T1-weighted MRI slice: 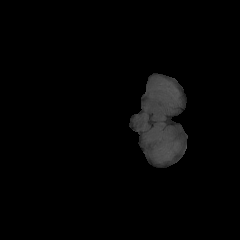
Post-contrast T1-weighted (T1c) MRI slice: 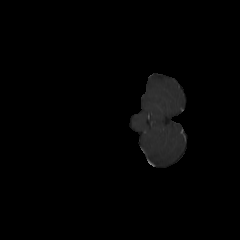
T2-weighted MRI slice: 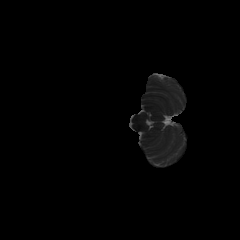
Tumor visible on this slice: no